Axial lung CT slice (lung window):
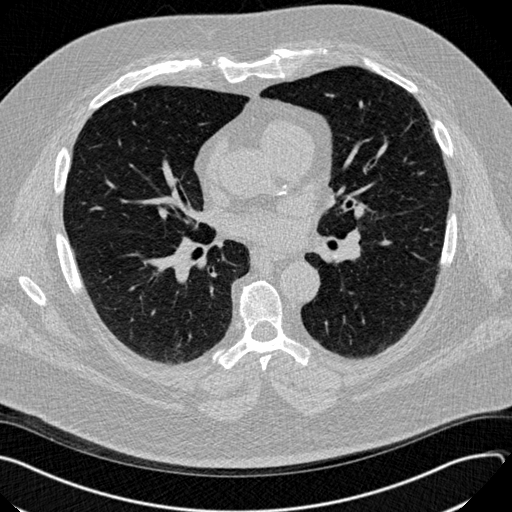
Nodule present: no